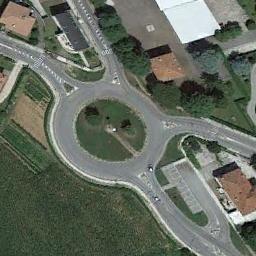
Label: roundabout